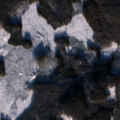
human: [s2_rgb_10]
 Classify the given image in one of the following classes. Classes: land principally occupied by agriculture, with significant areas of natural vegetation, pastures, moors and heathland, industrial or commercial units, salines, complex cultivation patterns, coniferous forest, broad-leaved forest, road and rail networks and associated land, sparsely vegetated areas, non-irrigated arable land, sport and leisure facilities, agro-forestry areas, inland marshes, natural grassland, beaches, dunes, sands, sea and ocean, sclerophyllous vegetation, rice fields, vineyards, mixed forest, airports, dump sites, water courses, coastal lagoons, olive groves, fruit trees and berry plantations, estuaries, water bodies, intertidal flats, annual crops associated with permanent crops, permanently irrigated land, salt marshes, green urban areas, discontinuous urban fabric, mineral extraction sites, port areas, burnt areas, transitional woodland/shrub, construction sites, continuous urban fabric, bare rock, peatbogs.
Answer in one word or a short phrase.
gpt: coniferous forest, transitional woodland/shrub